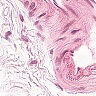
Metastatic tissue present: no